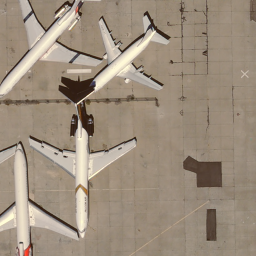
Label: airplane